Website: crate-barrel
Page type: address-validator
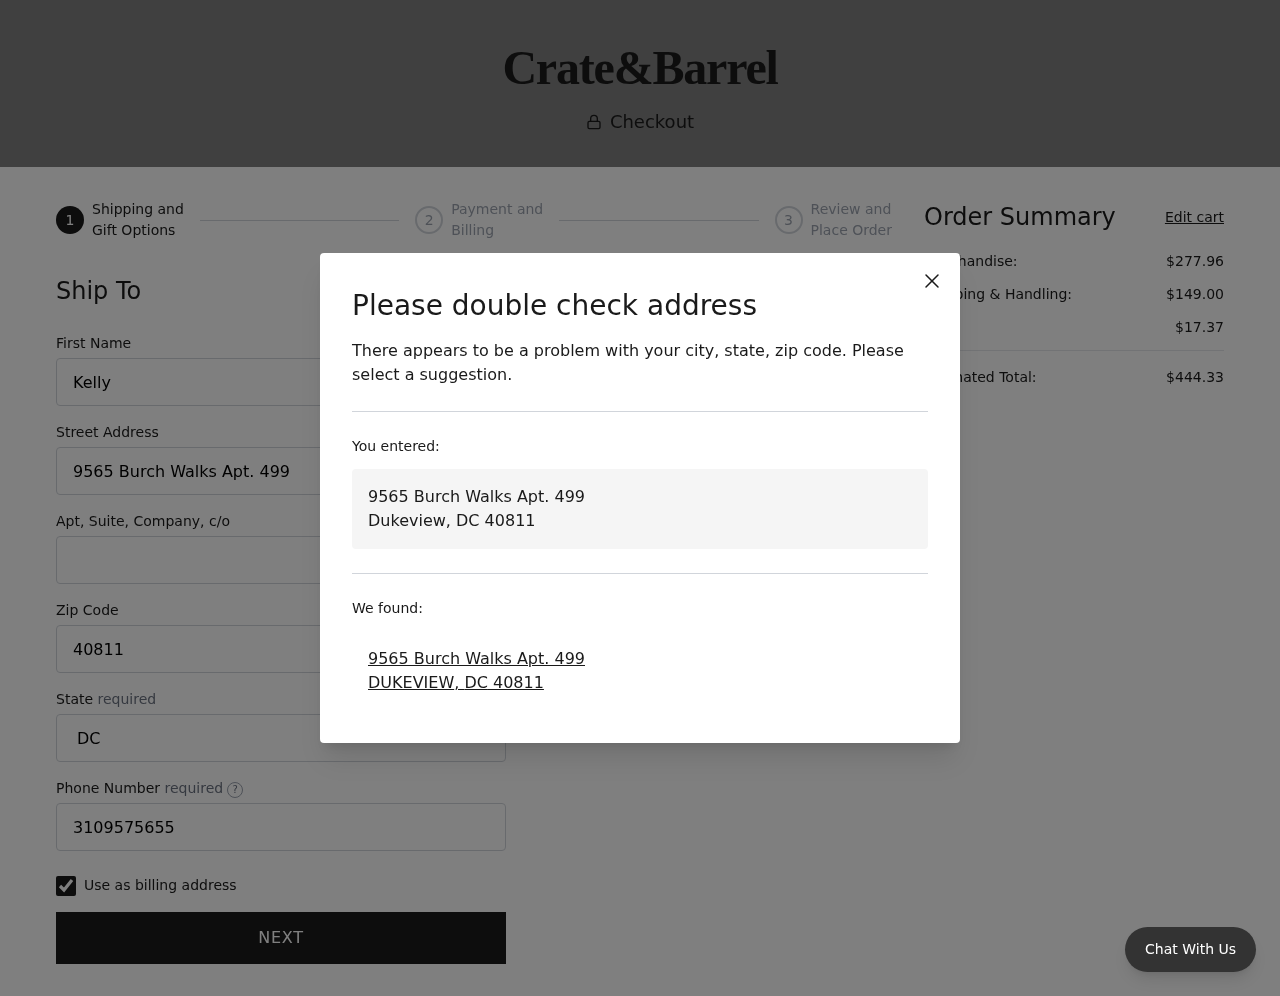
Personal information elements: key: PII_CITY
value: Dukeview
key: PII_CITY
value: DUKEVIEW
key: PII_FIRSTNAME
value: Kelly
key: PII_PHONE
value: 3109575655
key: PII_POSTCODE
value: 40811
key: PII_STATE
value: DC
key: PII_STATE_ABBR
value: DC
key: PII_STREET
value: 9565 Burch Walks Apt. 499
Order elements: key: ORDER_SUBTOTAL
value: $277.96
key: ORDER_SHIPPING_COST
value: $149.00
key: ORDER_TAX
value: $17.37
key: ORDER_TOTAL
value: $444.33